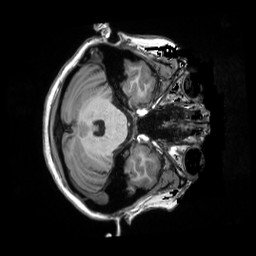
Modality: T1w
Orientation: axial
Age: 20
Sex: female